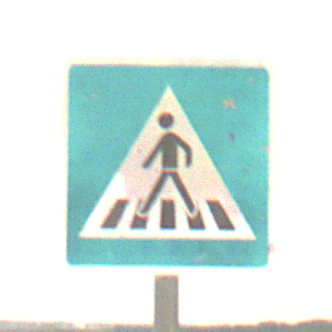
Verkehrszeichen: FussgaengerueberwegRechts
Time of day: Midday
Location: Outdoor (Beach)
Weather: PartlyCloudy
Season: NotSpecified
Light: Natural